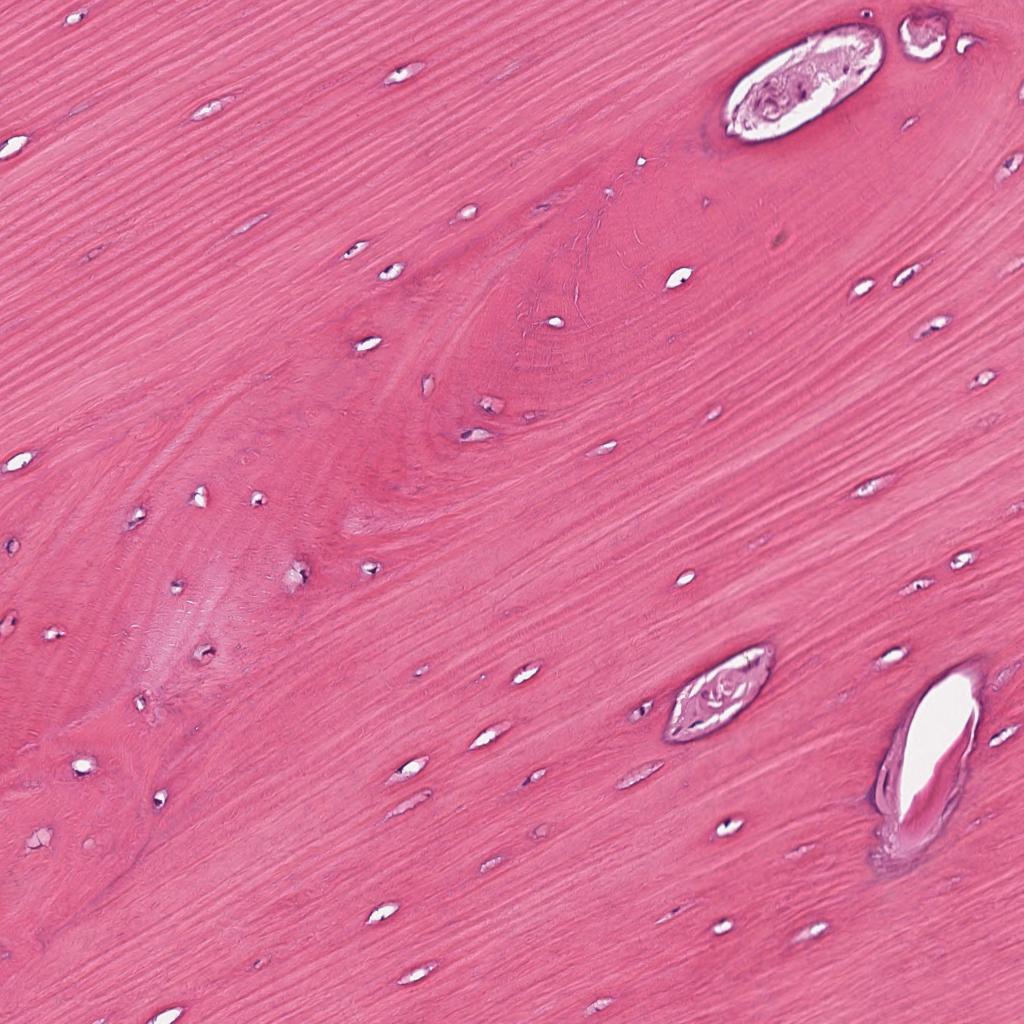
Label: Non-Tumor